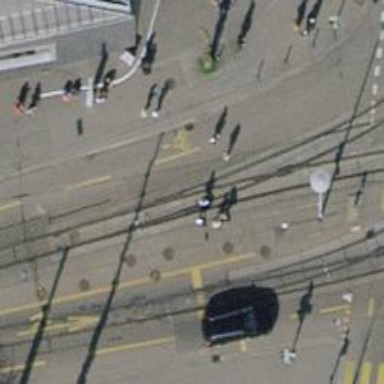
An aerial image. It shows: Tram crossing on the railway.